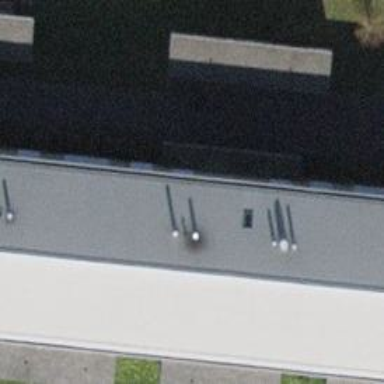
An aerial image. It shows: Apartment building with tile roof.